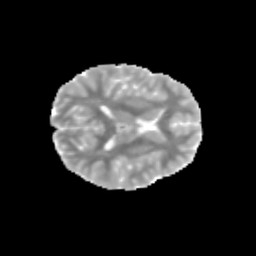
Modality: MD
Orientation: axial
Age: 11
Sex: female
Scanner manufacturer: siemens
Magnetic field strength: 3 T
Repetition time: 3.8 s
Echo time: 0.07 s